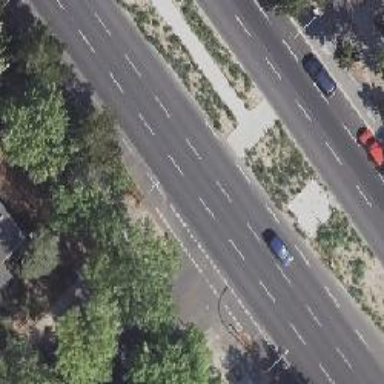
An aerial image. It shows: Primary highway with asphalt surface and marked track for cyclists on the right side. It is dual carriageway with parking marked on the right side.